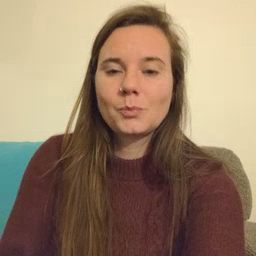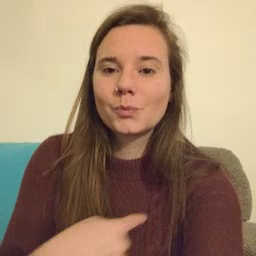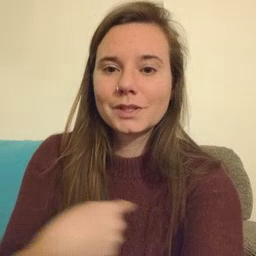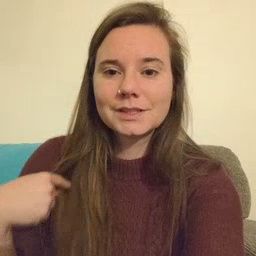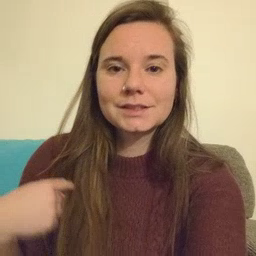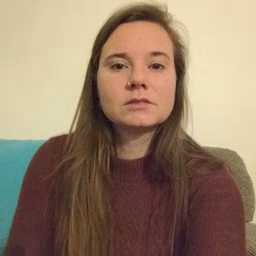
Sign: weus